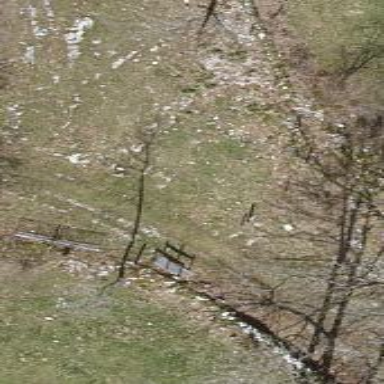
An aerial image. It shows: Gate.